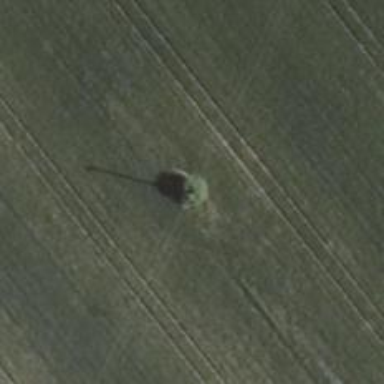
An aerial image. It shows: Power pole.